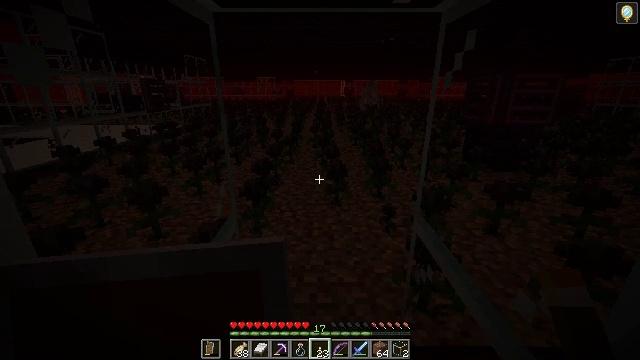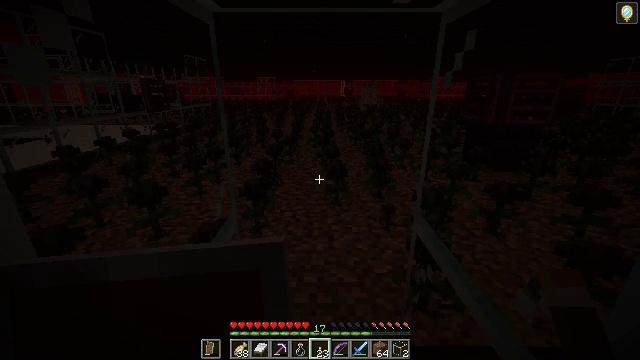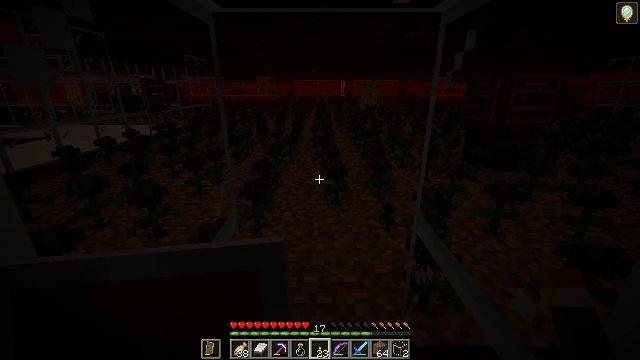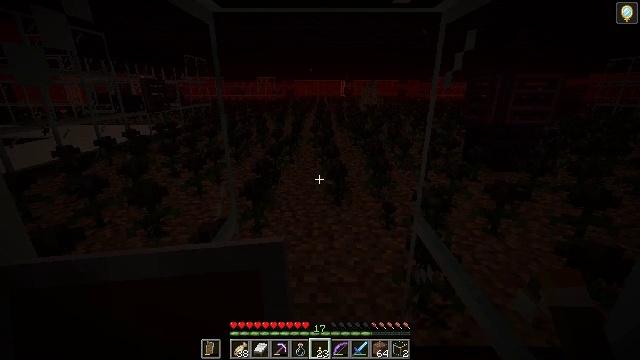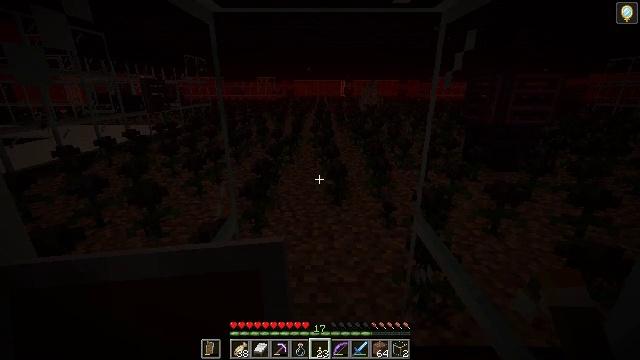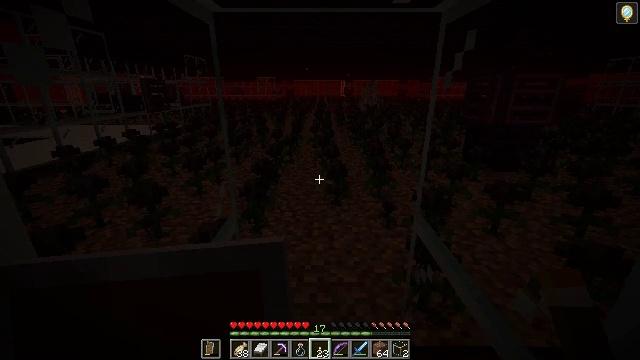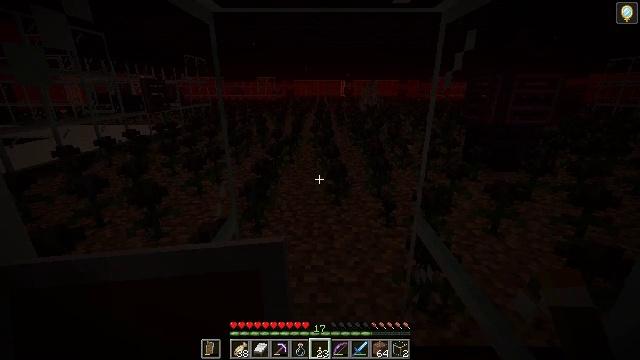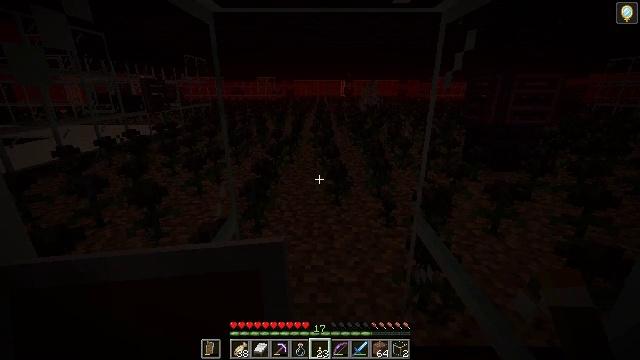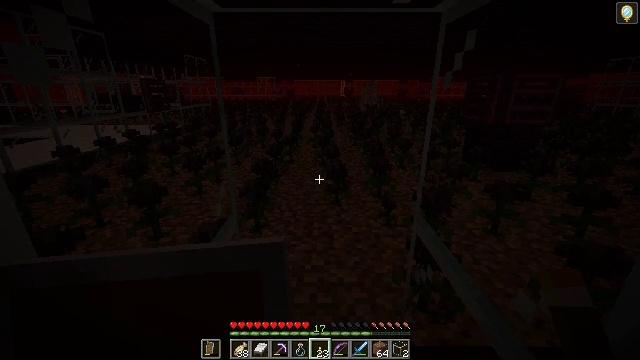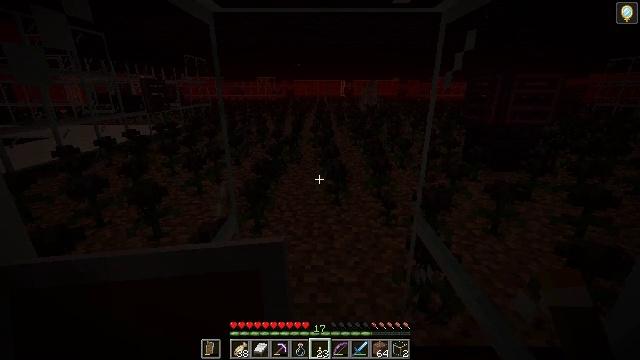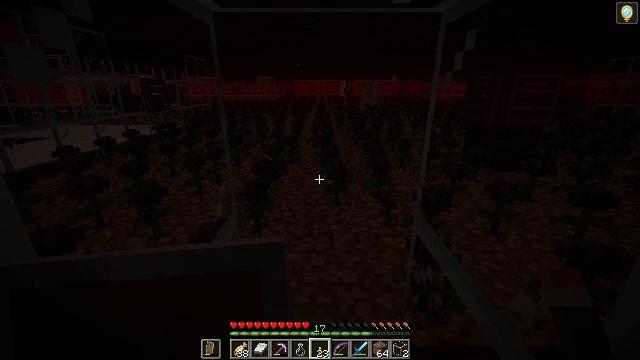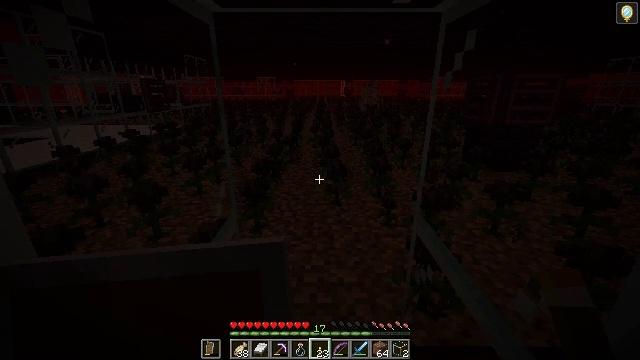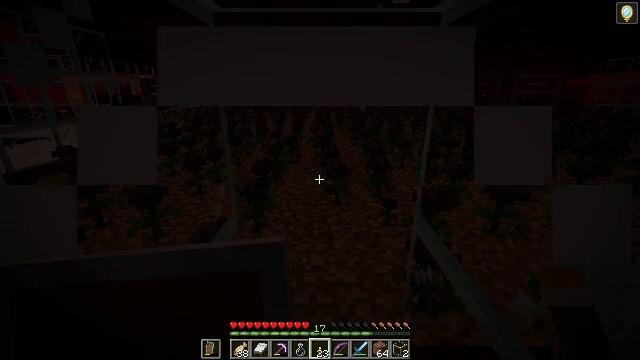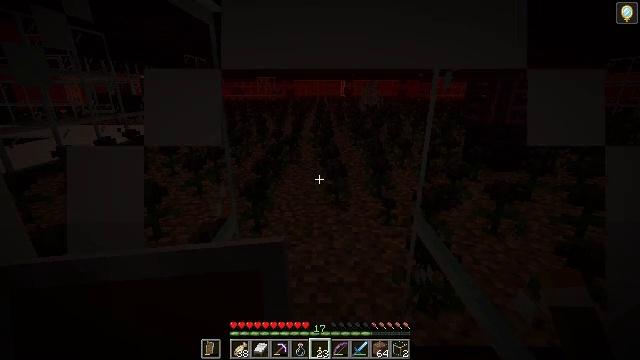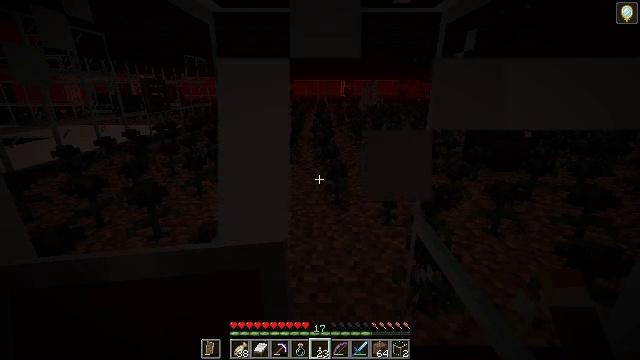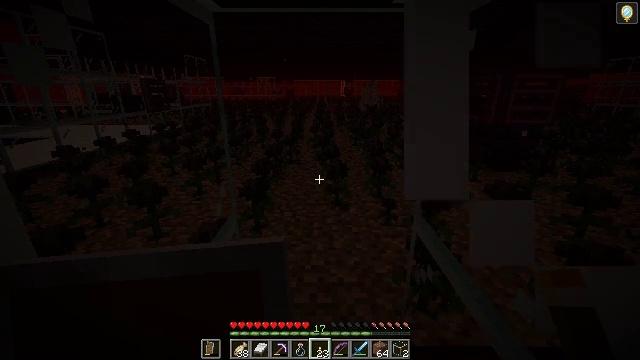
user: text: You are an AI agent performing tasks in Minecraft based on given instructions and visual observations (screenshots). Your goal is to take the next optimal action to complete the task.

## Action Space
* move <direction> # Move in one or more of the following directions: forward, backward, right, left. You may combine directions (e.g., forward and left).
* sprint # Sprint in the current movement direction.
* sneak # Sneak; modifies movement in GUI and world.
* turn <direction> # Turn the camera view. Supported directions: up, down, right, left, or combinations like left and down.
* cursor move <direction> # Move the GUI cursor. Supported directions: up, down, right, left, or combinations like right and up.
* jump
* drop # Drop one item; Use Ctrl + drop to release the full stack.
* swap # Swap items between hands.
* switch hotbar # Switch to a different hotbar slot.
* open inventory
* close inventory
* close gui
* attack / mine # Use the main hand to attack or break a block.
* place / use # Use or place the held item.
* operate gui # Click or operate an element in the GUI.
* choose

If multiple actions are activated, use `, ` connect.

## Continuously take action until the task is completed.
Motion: motion action
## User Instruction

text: Mine the wither rose with caution.
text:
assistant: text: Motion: no_op
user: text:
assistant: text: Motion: no_op
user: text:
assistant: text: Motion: no_op
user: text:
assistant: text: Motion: no_op
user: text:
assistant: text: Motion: no_op
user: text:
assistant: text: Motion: no_op
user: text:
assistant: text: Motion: no_op
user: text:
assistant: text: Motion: no_op
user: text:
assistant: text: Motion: no_op
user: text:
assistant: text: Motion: no_op
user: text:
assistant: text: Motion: no_op
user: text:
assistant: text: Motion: no_op
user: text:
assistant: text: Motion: no_op
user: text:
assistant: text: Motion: no_op
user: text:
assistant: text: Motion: no_op
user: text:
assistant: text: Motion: no_op
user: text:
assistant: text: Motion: no_op
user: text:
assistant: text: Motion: no_op
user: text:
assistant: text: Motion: no_op
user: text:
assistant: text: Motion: no_op
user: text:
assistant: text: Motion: no_op
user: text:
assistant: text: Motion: no_op
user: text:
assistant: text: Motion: no_op
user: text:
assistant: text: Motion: no_op
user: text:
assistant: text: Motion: no_op
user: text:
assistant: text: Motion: no_op
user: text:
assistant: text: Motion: no_op
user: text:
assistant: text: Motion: no_op
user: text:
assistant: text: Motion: no_op
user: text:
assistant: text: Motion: no_op